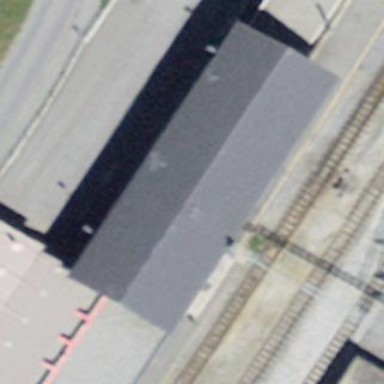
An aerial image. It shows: Train station building.